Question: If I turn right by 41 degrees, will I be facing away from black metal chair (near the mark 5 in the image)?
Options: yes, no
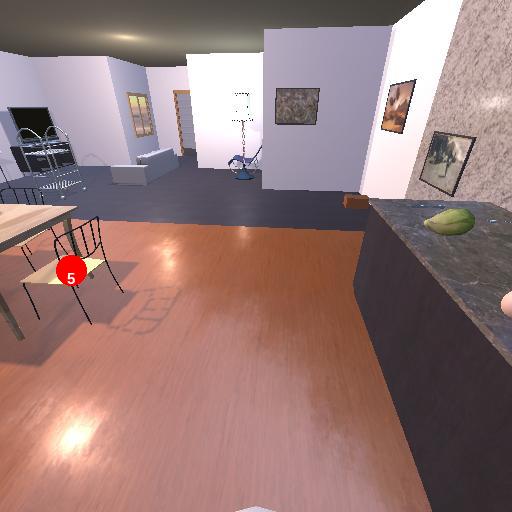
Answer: yes